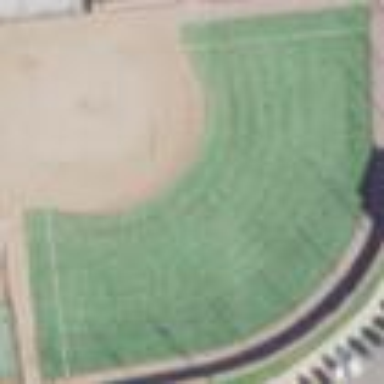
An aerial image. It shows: Softball pitch for leisure sports.